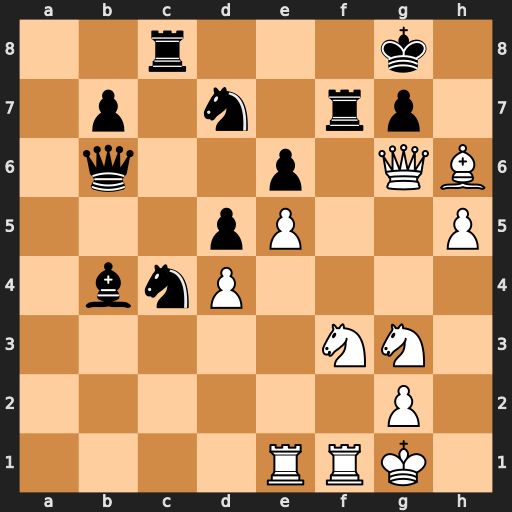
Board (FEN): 2r3k1/1p1n1rp1/1q2p1QB/3pP2P/1bnP4/5NN1/6P1/4RRK1
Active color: w
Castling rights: -
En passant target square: -
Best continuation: Ng5 Qxd4+ Re3